Field crop: maize
Growth stage: 1
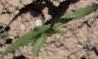
Species: maize